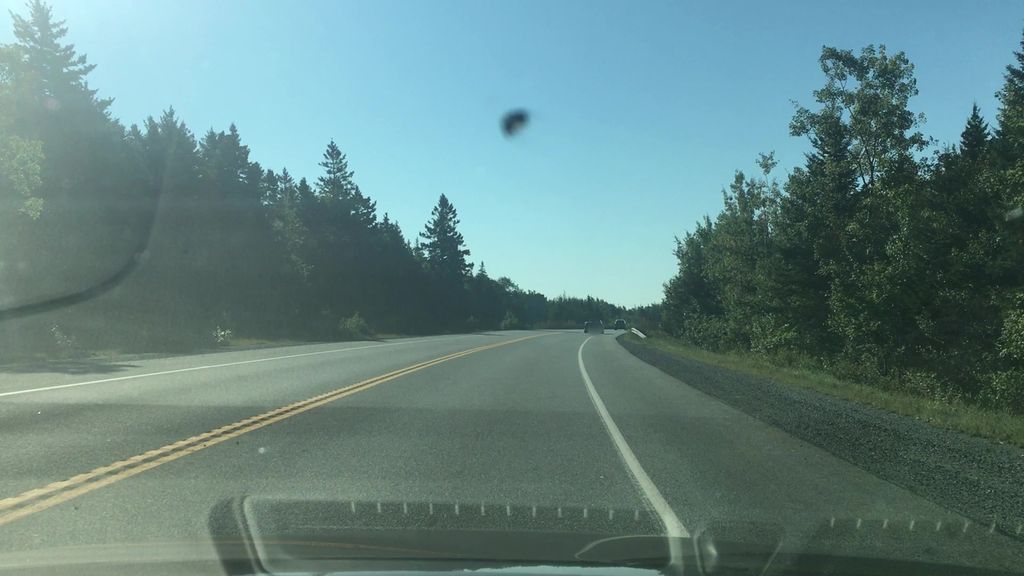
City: halifax